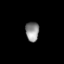
Tissue: lung
Cell type: Endothelial cells
Senescence score: 0.5684
Nuclear area (px): 258
Mean DAPI intensity: 140.667